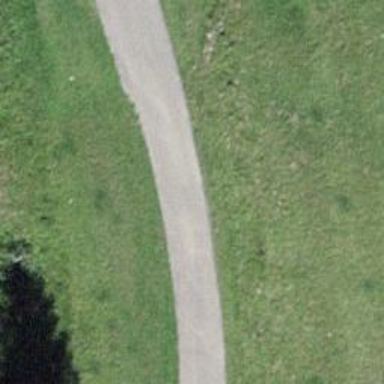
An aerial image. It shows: Asphalt track with grade1 surface.